Field crop: maize
Growth stage: 1
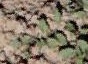
Species: convolvulus